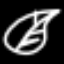
Label: leaf